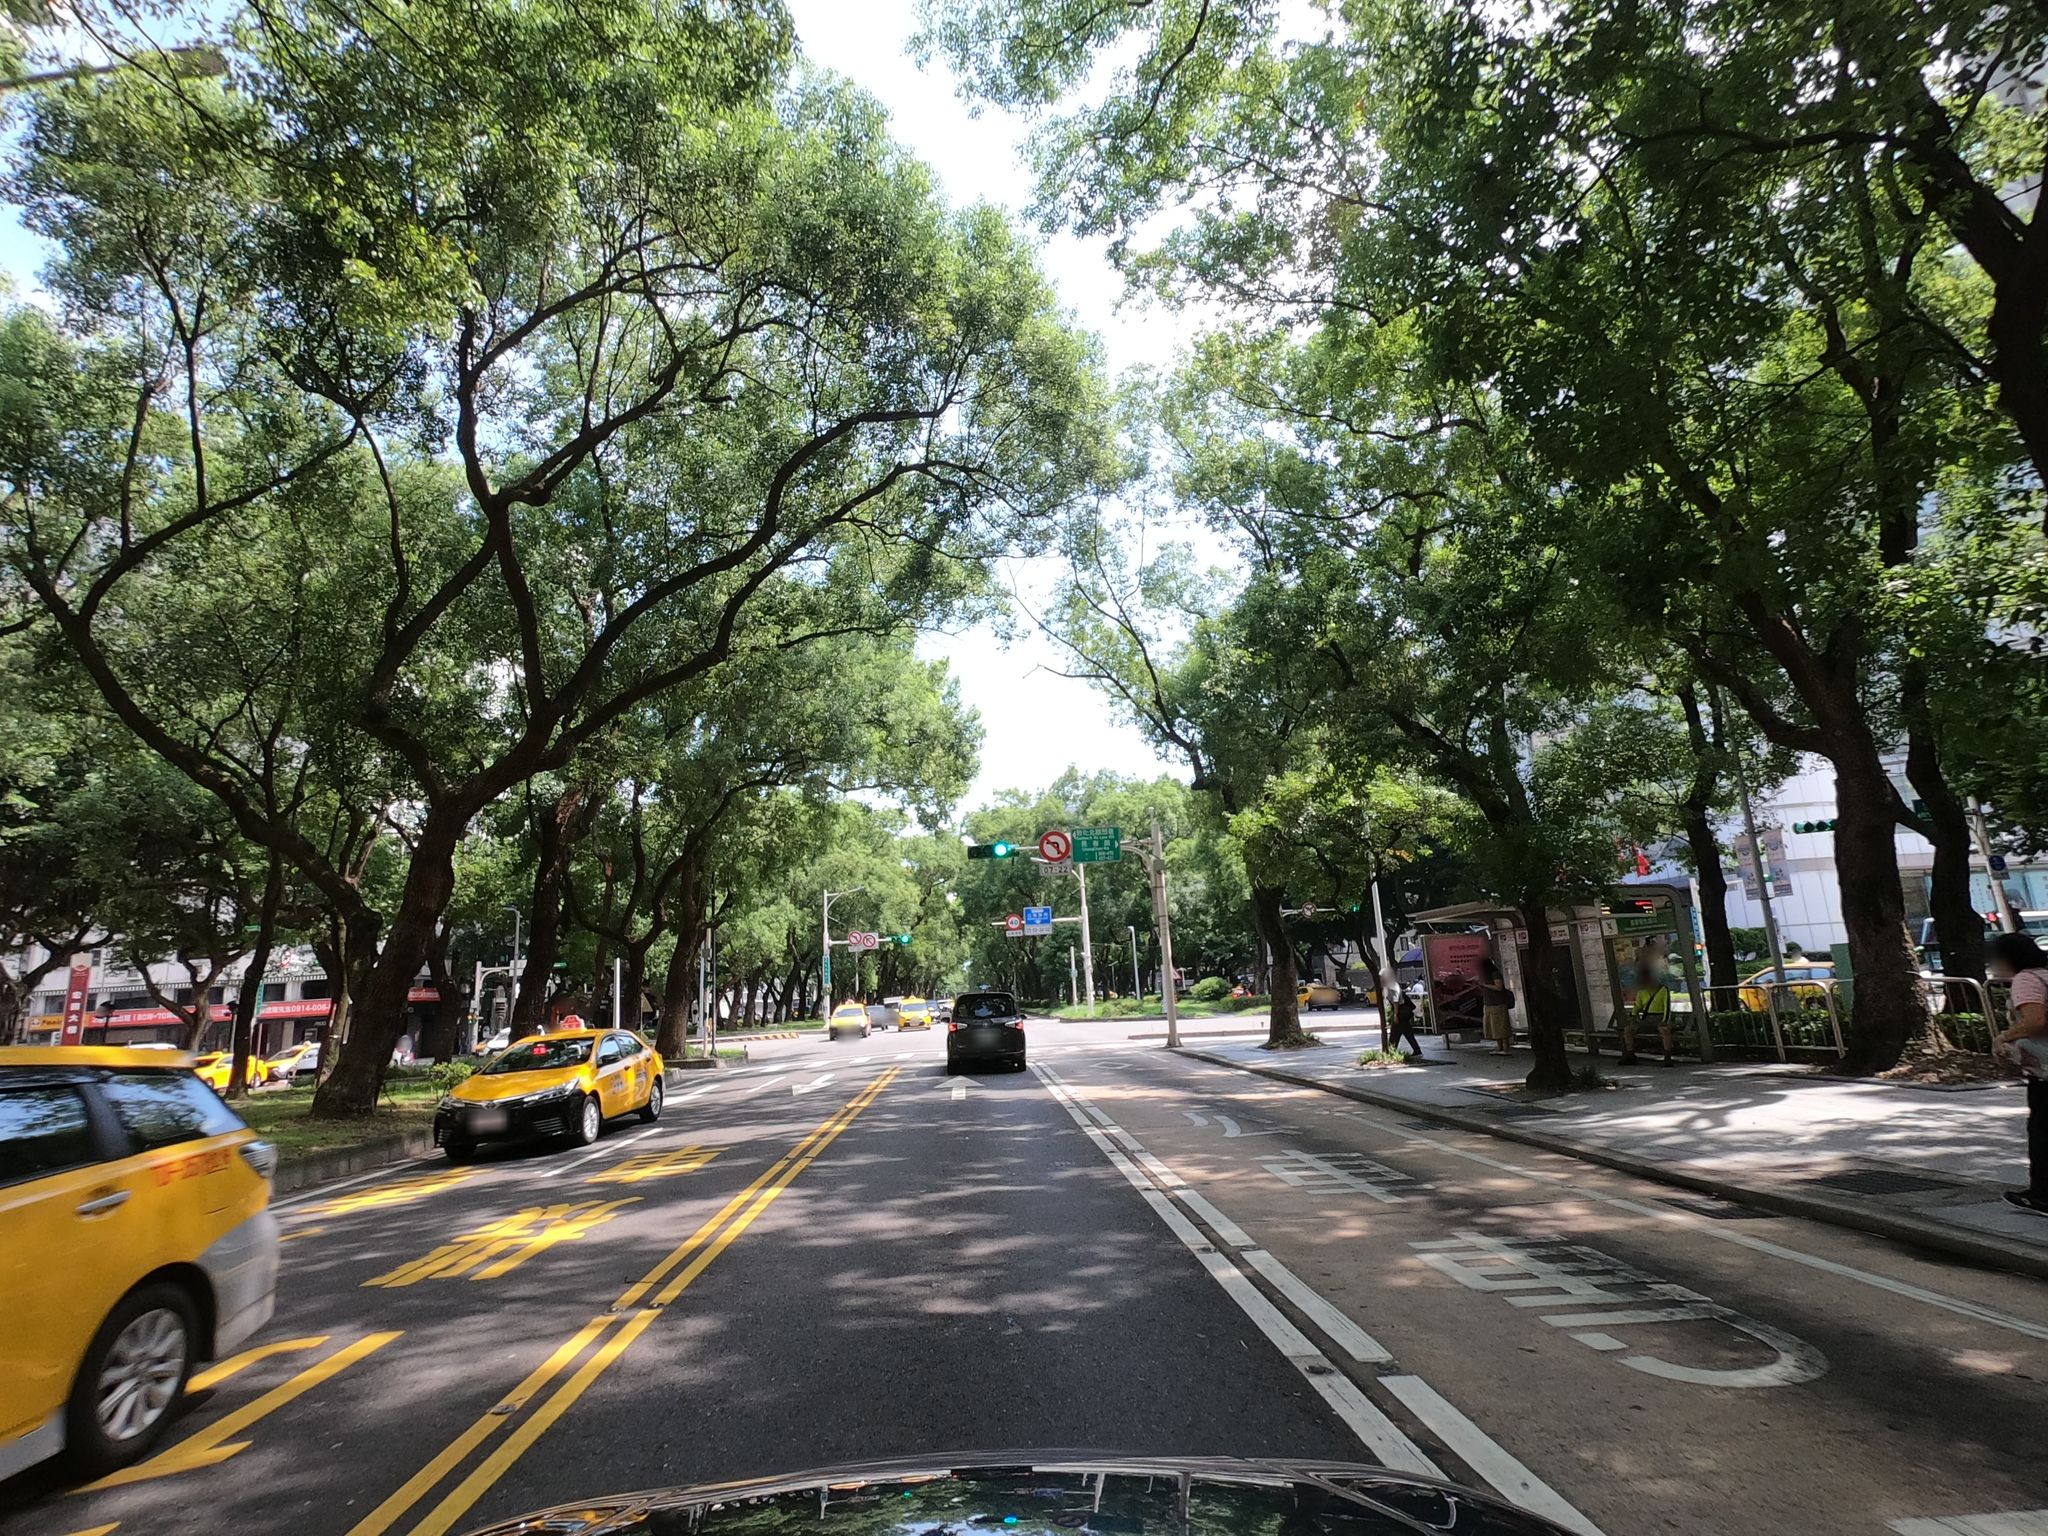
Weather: clear
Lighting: day
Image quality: good
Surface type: driving surface
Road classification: secondary
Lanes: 4
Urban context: urban centre
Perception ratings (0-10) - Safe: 9.42, Lively: 9.62, Beautiful: 9.35, Boring: 1.38, Depressing: 4.3, Wealthy: 7.66